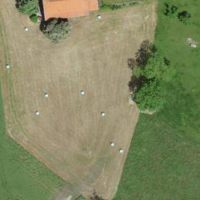
EUNIS habitat code: 52
Species observed at this site:
Milvus milvus